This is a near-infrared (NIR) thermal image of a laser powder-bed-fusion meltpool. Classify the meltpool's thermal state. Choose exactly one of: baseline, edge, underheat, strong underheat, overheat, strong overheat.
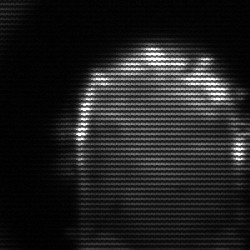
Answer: baseline